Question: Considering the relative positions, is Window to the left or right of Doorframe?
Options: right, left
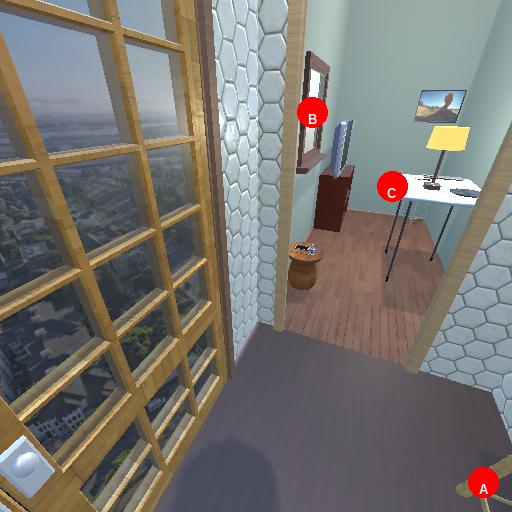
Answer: right